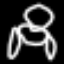
Label: frog